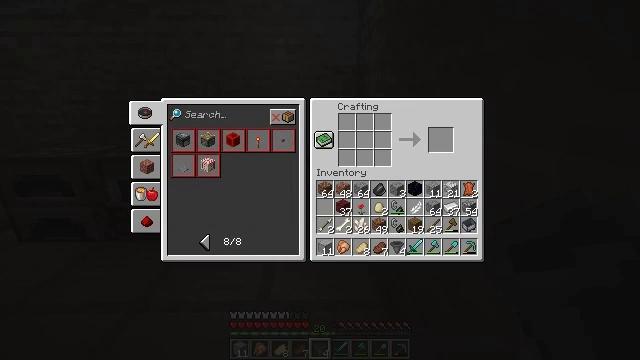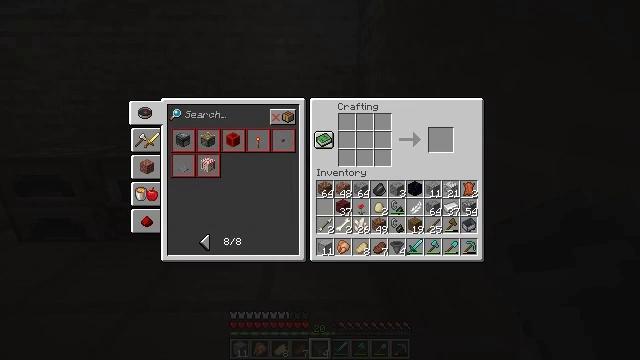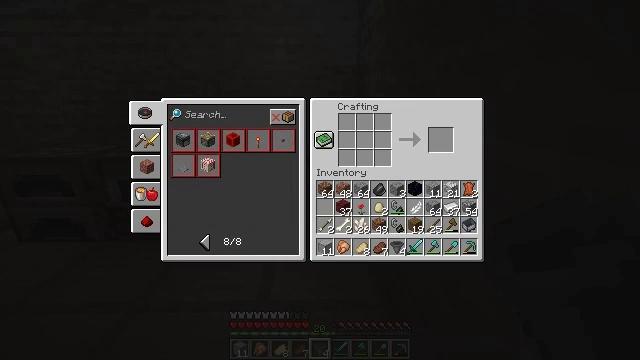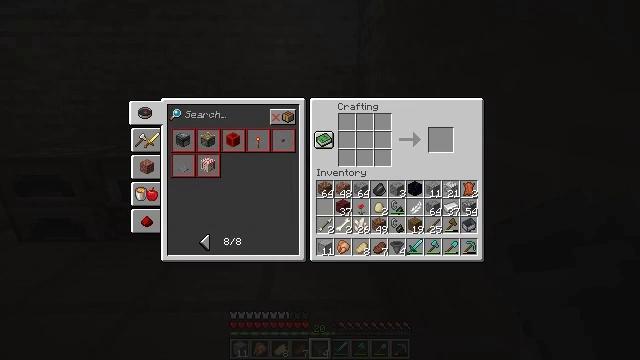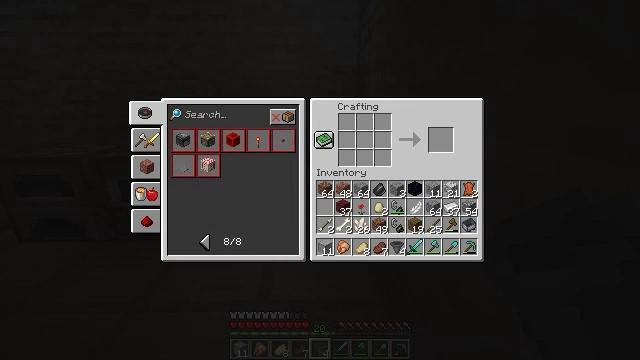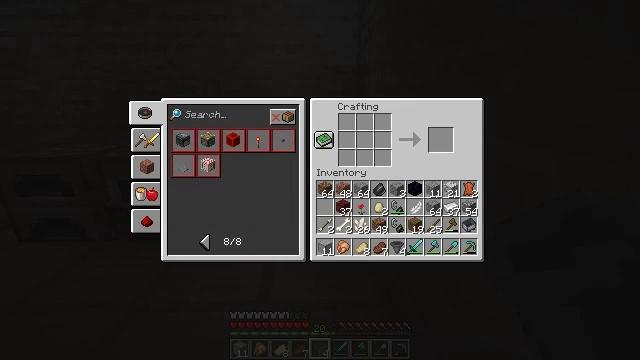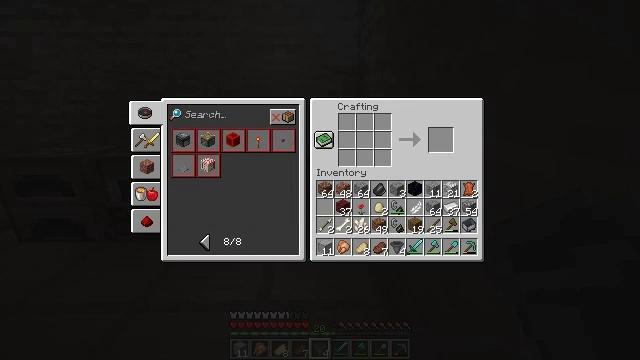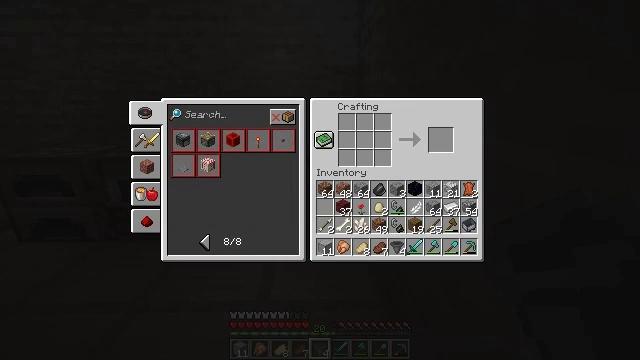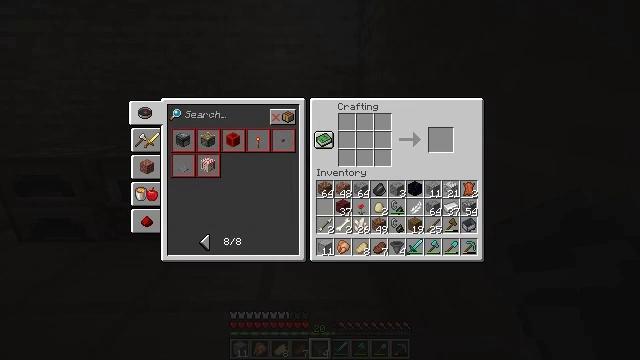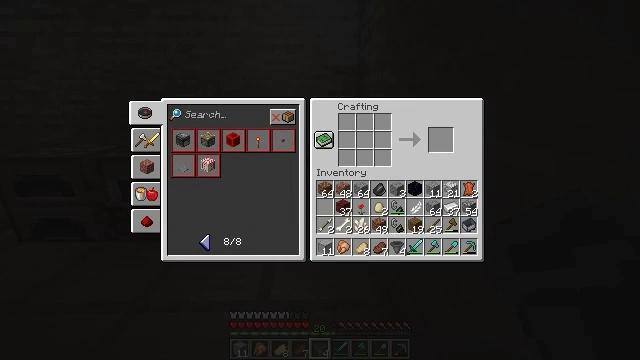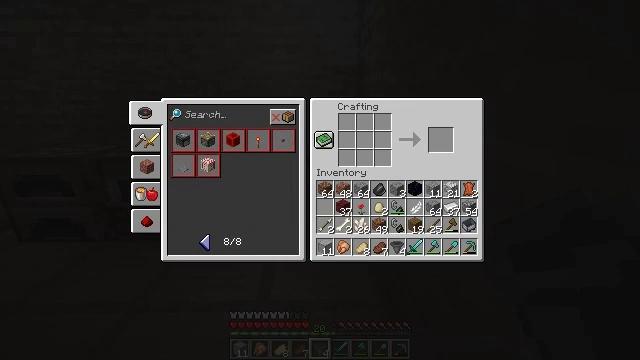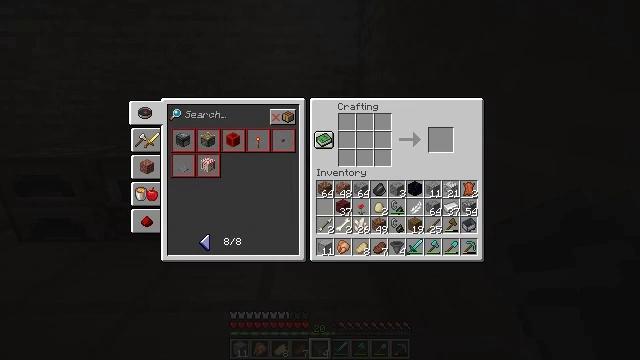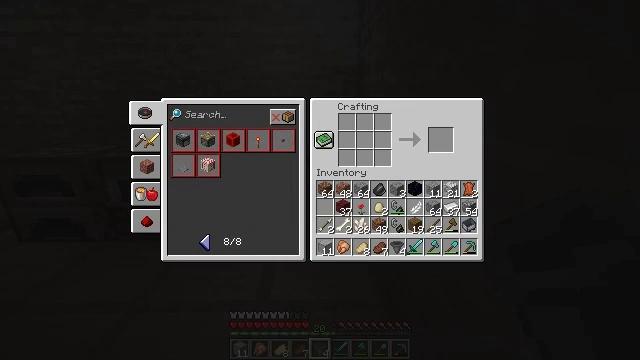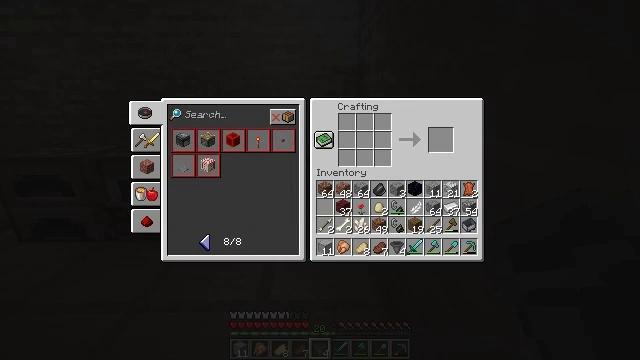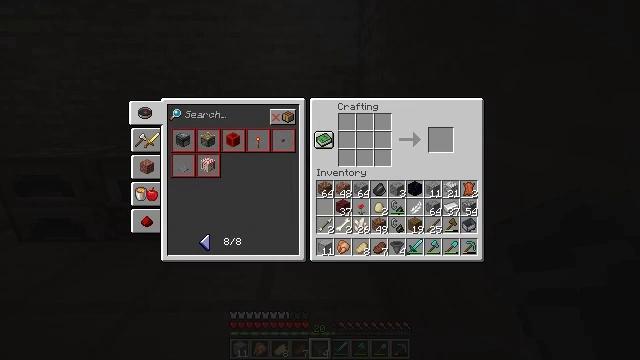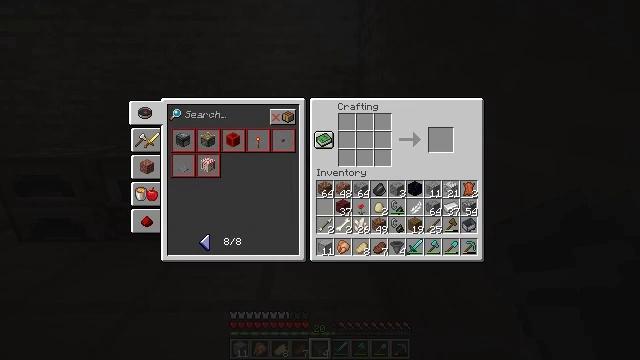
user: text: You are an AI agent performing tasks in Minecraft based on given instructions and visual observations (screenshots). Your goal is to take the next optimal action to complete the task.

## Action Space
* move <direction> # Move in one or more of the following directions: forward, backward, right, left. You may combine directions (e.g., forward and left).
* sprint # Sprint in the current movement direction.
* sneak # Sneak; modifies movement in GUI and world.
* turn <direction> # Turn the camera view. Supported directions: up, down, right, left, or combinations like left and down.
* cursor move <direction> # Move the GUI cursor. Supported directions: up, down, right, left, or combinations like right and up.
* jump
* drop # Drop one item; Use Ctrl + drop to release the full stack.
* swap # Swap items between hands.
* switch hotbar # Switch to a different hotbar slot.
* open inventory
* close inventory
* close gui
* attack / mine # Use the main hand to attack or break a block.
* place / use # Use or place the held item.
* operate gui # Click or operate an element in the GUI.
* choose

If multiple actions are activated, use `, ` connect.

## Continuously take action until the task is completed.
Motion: motion action
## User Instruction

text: Use a crafting table to make a hopper minecart.
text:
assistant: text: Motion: no_op
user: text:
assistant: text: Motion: no_op
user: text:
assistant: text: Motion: no_op
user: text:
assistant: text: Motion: no_op
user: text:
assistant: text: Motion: turn left and down
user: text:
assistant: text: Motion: no_op
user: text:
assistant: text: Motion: no_op
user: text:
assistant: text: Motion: no_op
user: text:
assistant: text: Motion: no_op
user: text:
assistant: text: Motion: no_op
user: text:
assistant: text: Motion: no_op
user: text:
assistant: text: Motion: no_op
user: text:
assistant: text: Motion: no_op
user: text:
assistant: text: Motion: no_op
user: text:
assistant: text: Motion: no_op
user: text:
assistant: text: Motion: no_op
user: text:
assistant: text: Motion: no_op
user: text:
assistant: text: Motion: no_op
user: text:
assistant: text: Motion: no_op
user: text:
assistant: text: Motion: no_op
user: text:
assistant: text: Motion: no_op
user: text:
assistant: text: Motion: no_op
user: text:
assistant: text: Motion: no_op
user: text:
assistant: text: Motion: no_op
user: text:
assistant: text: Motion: no_op
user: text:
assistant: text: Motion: no_op
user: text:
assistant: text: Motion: no_op
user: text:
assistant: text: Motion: no_op
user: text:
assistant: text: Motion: no_op
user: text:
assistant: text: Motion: no_op